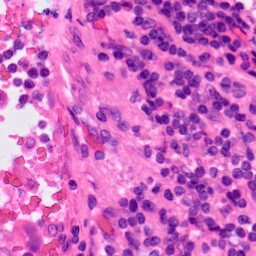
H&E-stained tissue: Lung